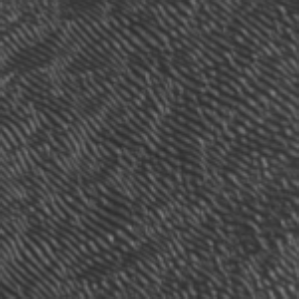
Label: frost